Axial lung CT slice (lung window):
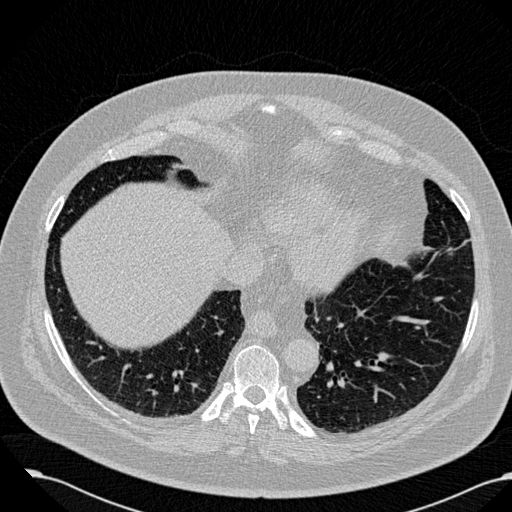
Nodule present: no